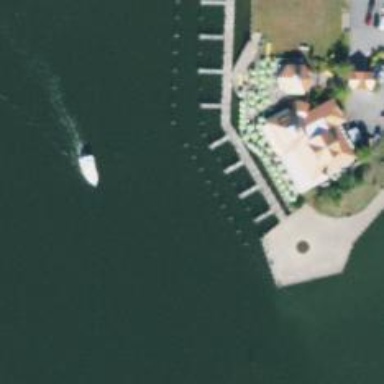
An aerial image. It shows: Man-made pier.